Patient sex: F
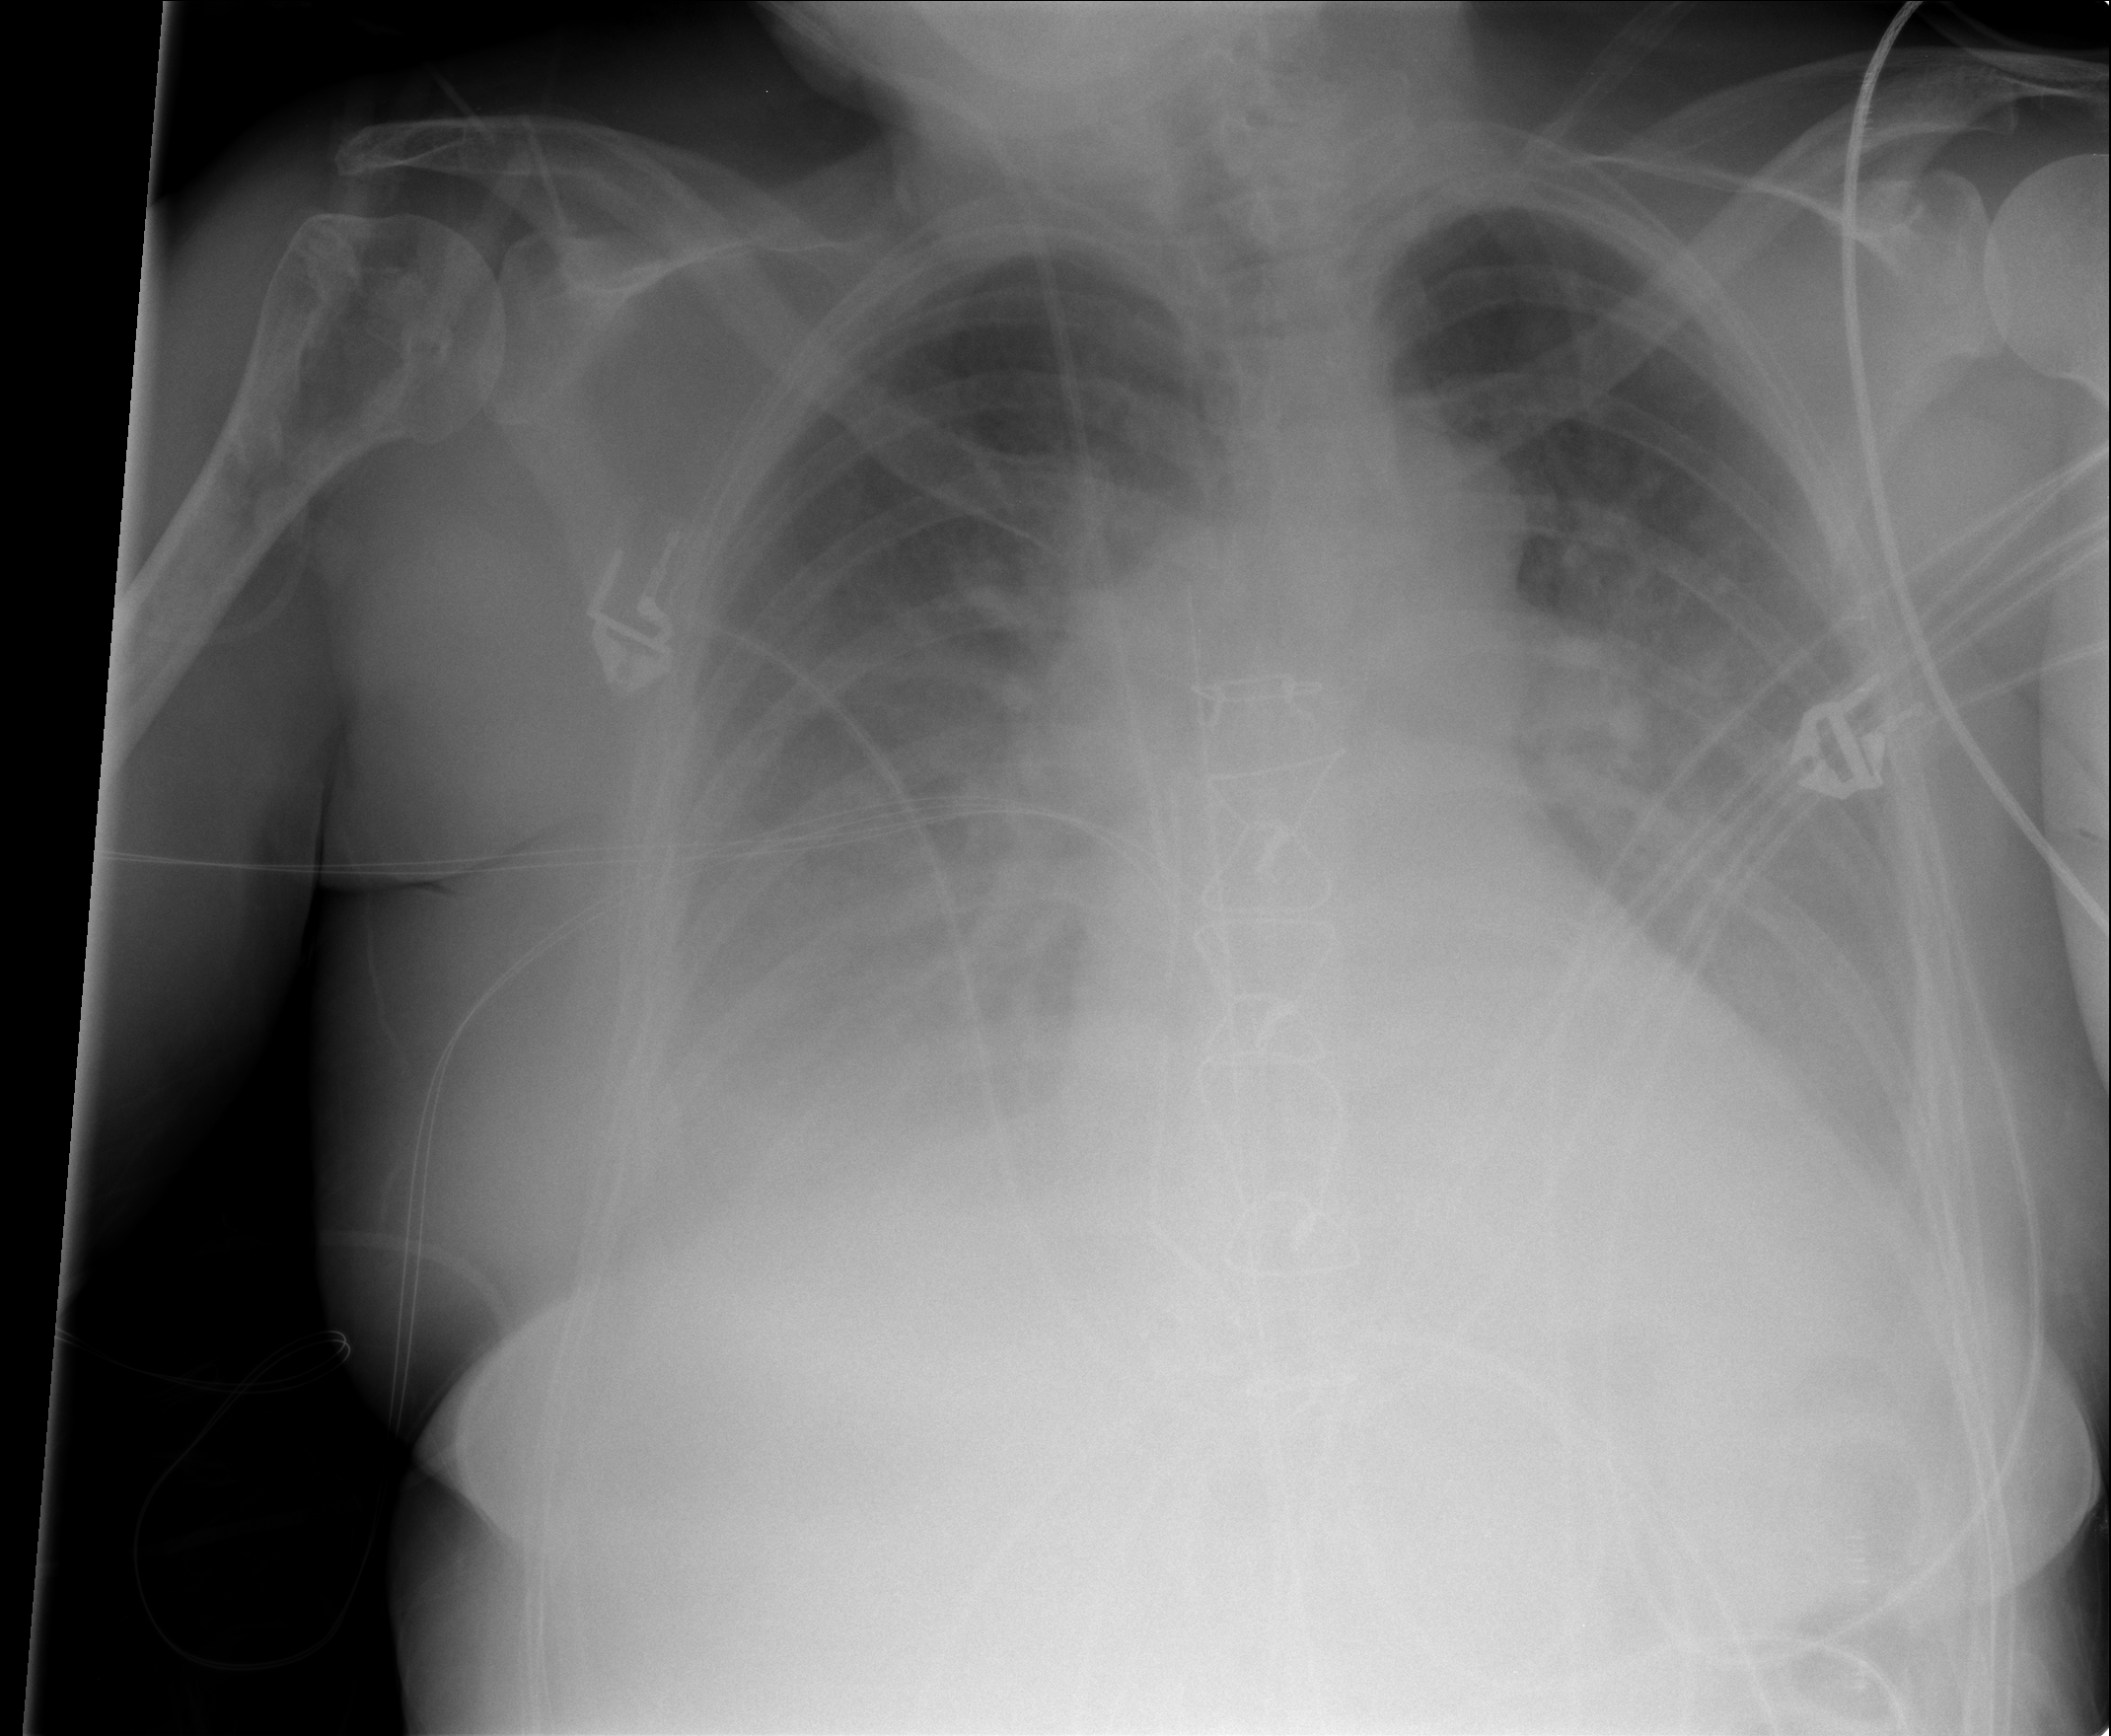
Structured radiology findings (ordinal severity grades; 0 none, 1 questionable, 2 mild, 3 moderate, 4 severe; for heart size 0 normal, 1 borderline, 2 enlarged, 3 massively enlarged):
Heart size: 1
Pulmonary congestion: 3
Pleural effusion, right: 3
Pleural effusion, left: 3
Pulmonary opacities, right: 0
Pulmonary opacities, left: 0
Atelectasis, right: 2
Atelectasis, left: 2